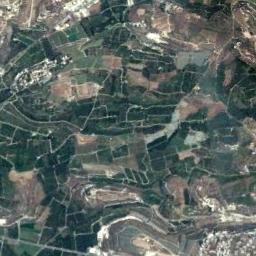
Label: rectangular_farmland